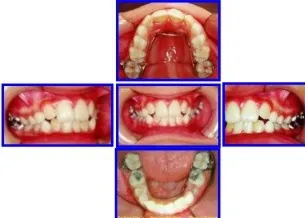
Initial interceptive orthodontic appliances in both arches and treatment progress. Case # 2.
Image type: endoscopy (airway_endoscopy)